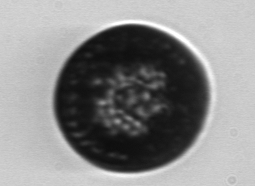
Label: Coscinodiscus